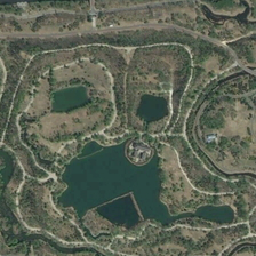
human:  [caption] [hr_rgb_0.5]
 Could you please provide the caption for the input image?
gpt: here is a park near a river .

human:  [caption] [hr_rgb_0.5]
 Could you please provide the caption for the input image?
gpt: Many trees and lakes consist of parks.

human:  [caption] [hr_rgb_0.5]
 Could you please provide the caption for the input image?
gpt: a large irregularly shaped lawn can be seen with two smaller ones in this bald park .

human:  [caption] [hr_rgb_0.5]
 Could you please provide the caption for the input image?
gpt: The park consists of many trees and lakes.

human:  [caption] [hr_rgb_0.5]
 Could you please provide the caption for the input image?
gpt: Many trees and lakes are made up of the park.